Field crop: maize
Growth stage: 2
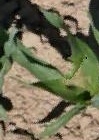
Species: maize